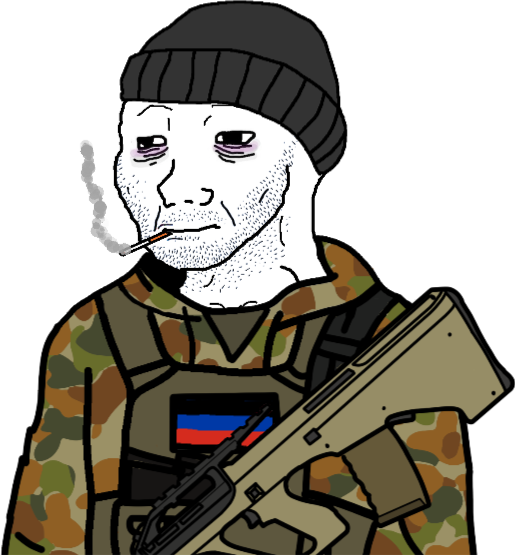
Label: 5_Doomer